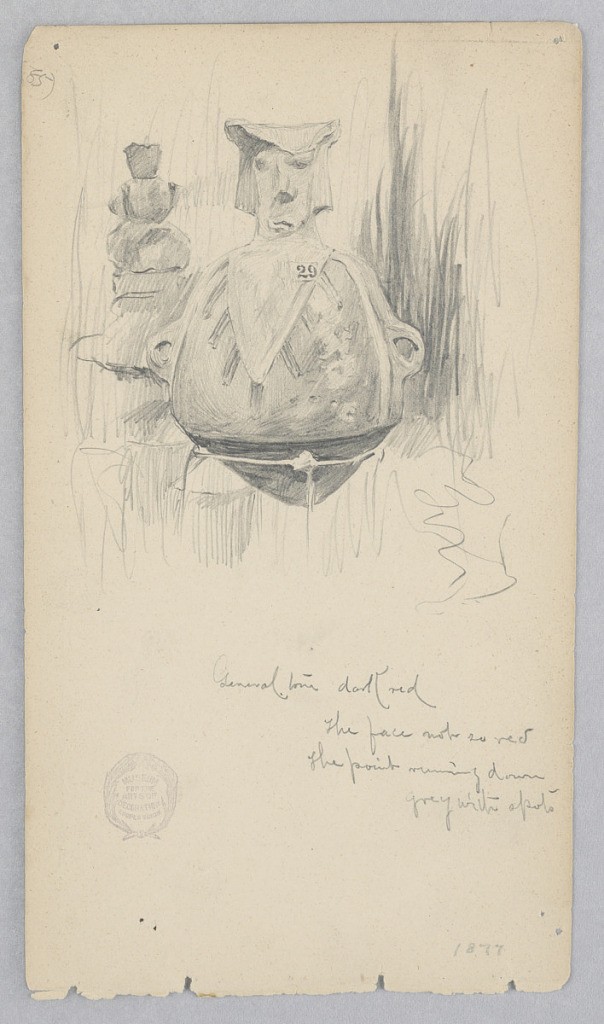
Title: Earthenware Jar
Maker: Robert Frederick Blum, American, 1857–1903
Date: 1877
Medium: Graphite on wove paper
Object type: Drawing
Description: Oval-shaped jar with two handles positioned in a stand.  A label with number "29" is depicted on the jar.